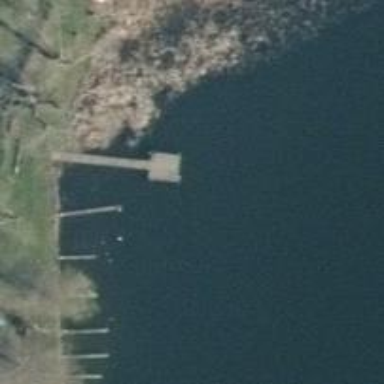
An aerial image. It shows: Man-made pier.